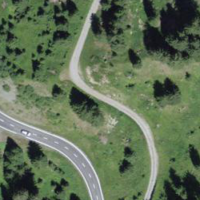
EUNIS habitat code: 43
Species observed at this site:
Cirsium palustre